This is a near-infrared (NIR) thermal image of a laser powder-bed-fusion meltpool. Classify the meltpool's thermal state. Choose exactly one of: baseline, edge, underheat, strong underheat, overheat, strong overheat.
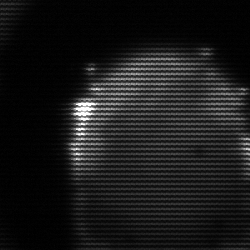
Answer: edge